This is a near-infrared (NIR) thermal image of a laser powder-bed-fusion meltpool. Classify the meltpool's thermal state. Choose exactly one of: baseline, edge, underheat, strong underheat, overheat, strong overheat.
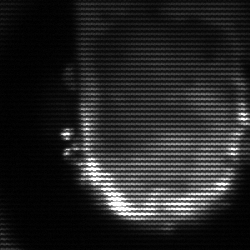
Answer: baseline